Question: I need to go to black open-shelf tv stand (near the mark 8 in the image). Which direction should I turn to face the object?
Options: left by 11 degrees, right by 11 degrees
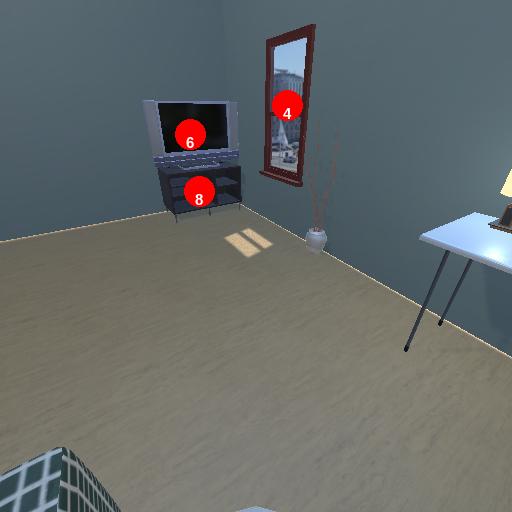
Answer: left by 11 degrees